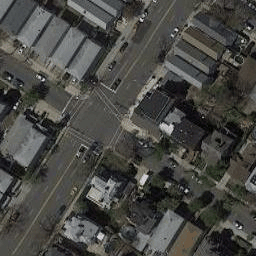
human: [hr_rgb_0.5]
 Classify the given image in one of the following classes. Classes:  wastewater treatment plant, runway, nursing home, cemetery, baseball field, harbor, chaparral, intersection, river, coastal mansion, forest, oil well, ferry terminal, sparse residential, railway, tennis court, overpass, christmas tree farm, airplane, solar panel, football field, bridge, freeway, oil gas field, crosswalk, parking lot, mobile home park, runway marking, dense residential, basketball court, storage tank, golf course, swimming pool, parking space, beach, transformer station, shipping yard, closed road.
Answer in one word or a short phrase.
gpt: intersection